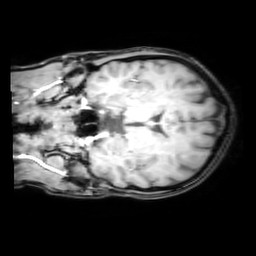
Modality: T1w
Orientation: coronal
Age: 20
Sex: female
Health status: healthy
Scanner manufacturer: philips
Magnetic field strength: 3 T
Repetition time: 0.012 s
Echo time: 0.0037 s